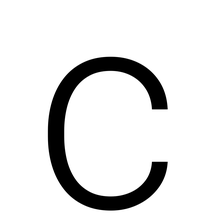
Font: Roboto_Light